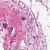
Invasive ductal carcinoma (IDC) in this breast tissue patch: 0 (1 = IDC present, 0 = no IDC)